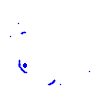
Particle: pion